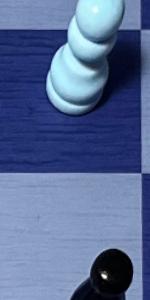
Label: Empty